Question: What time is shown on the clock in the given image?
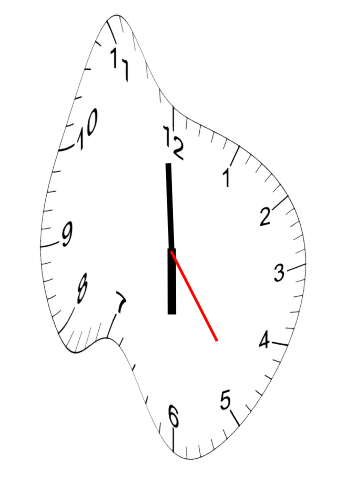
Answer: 05:59:24